Question: Here is an image of the design which I am trying to achieve with only CSS.

How do I achieve such border for the container div so that I can place transparent logo and text in between the gaps. This design will go on a video background. The black background is just for illustration purpose.
So far I have tried to achieve something like this as a test:
'''
body {
background: black;
}
p {
color: #ffffff;
font-size: 16px;
text-align: center;
padding: 30px;
}
.steps-frame-1 {
margin-top: 60px;
width: 50%;
height: 200px;
margin-left: auto;
margin-right: auto;
}
.steps-frame-1 {
border: 0;
position: relative;
}
.steps-frame-1::after,
.steps-frame-1::before {
content: '';
position: absolute;
width: 100%;
height: 45%;
border: 2px solid #fff;
}
.steps-frame-1::before {
bottom: 0;
border-top: 0;
}
.steps-frame-1::after {
border-bottom: 0;
top: 0;
}
'''
'''
<div class="steps-frame-1">
<div class="inner">
<p>content Lorem Ipsum is simply dummy text of the printing and typesetting industry. Lorem Ipsum has been the industry's standard dummy.</p>
</div>
</div>
'''
<URL>
The problem is to get the gap on top border as well for the logo. Also this whole container must be responsive.
Any help will be appreciated.
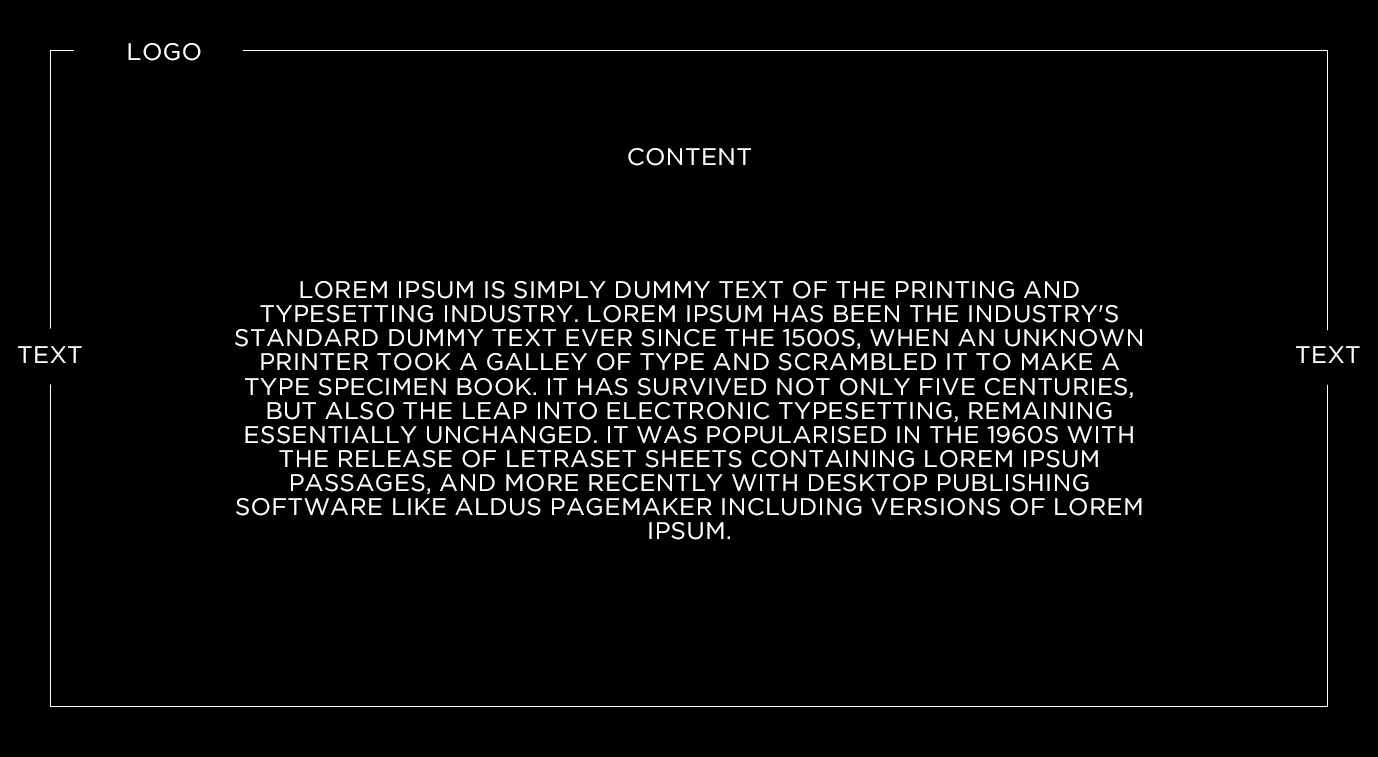
Answer: You can use multiple 'linear-gradient' images as background for the parent 'div' container like shown in the below snippet. This is one way to achieve it without adding any extra elements.
The background need not be a solid color. This approach can support transparency. The only thing you would need to make note of here is that since we are using percentages in the 'linear-gradient', the gap will increase as the height/width increases (and vice-versa). You can see this by using the "Full Page" option.
The 'transform: translateX(-50%), translateY(-50%)' on the text containers are for vertical and horizontal centering of the content within the space.
'''
body {
background-image: radial-gradient(circle, #3F9CBA 0%, #153346 100%);
}
p {
color: #ffffff;
font-size: 16px;
text-align: center;
padding: 30px;
}
.steps-frame-1 {
position: relative;
height: 30vw;
width: 75vw;
margin: 20px;
background-image: linear-gradient(to right, beige 5%, transparent 5%, transparent 20%, beige 20%), linear-gradient(to bottom, beige 45%, transparent 45%, transparent 55%, beige 55%), linear-gradient(to bottom, beige 45%, transparent 45%, transparent 55%, beige 55%);
background-size: 100% 2px, 2px 100%, 2px 100%;
background-position: top left, top left, top right;
background-repeat: no-repeat;
border-bottom: 2px solid beige;
}
.left-text,
.right-text {
position: absolute;
top: 50%;
height: 20px;
color: beige;
}
.left-text {
left: 0%;
transform: translateX(-50%) translateY(-50%);
}
.right-text {
right: 0%;
transform: translateX(50%) translateY(-50%);
}
.top-text {
position: absolute;
top: 0%;
left: 12.5%;
content: url(http://www.planetcassandra.org/wp-content/uploads/2014/03/GitHub_Logo.png);
width: 15%;
transform: translateX(-50%) translateY(-50%);
}
'''
'''
<script src="https://cdnjs.cloudflare.com/ajax/libs/prefixfree/1.0.7/prefixfree.min.js"></script>
<div class="steps-frame-1">
<div class="inner">
<p>content Lorem Ipsum is simply dummy text of the printing and typesetting industry. Lorem Ipsum has been the industry's standard dummy.</p>
</div>
<div class='top-text'></div>
<div class='left-text'>Text</div>
<div class='right-text'>Text</div>
</div>
'''